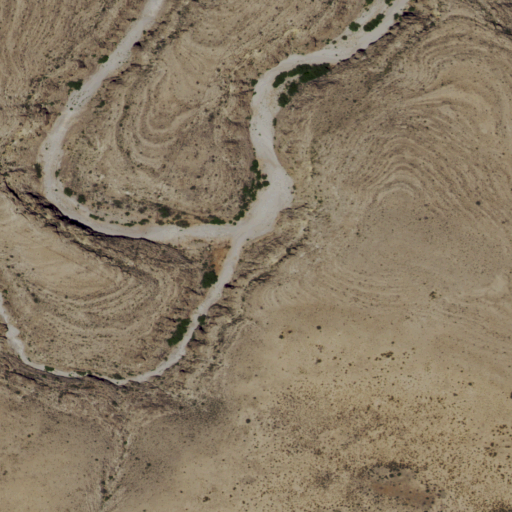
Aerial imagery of valley in New Mexico named Collins Draw containing only shrub